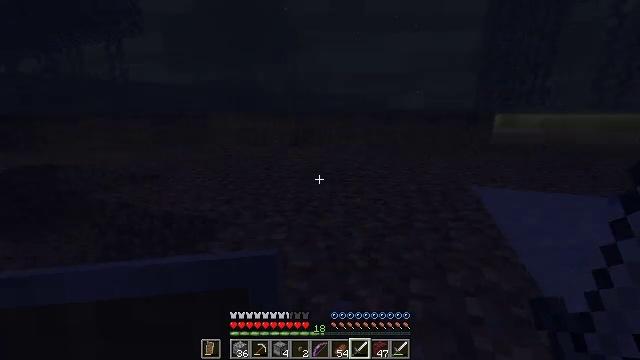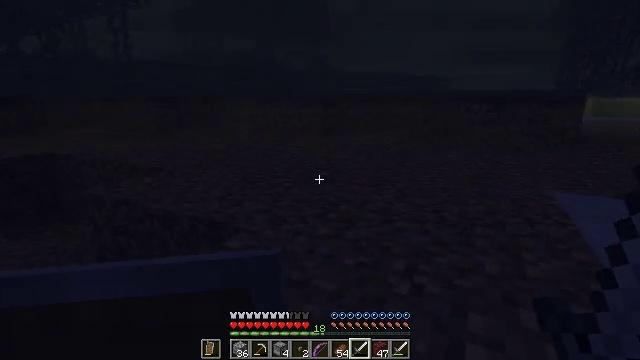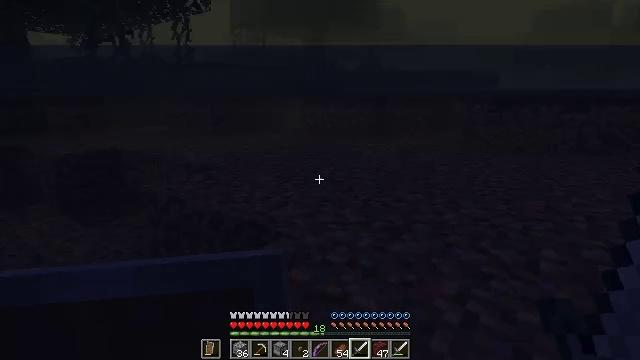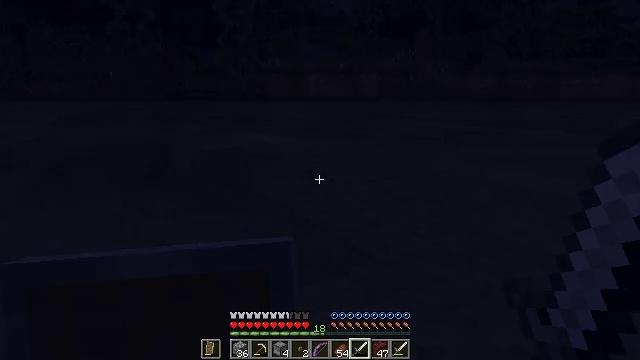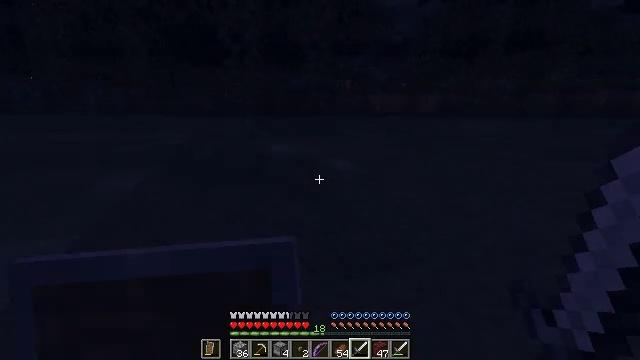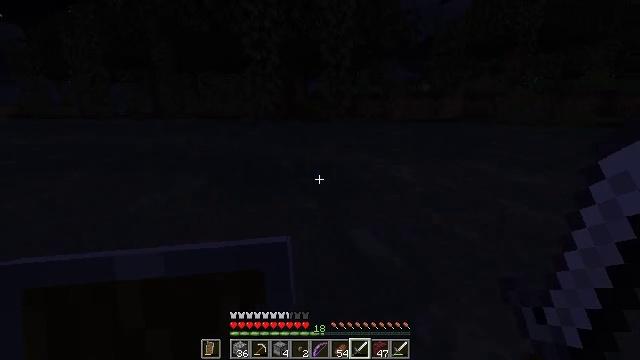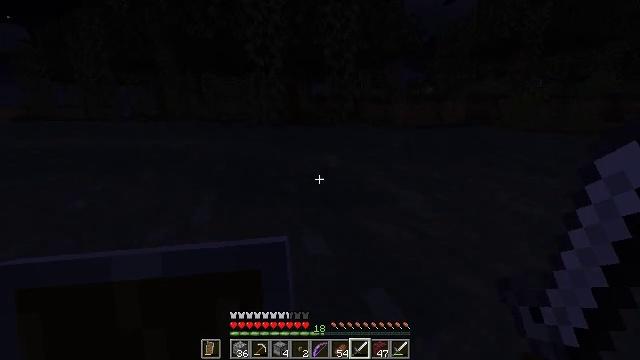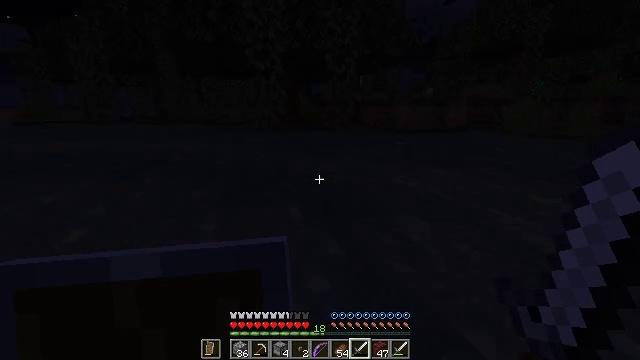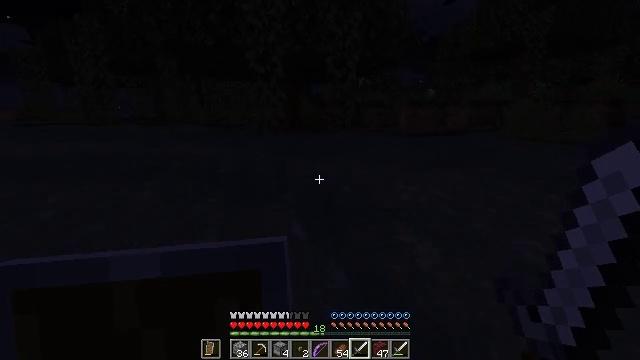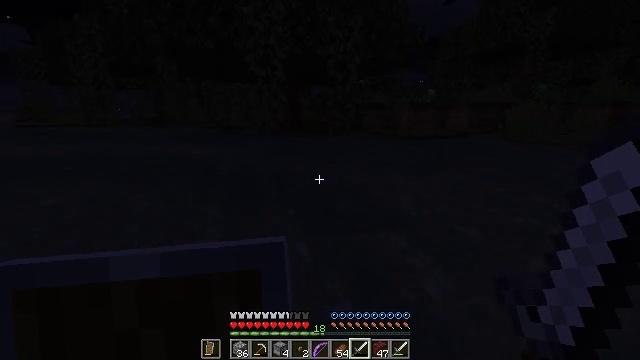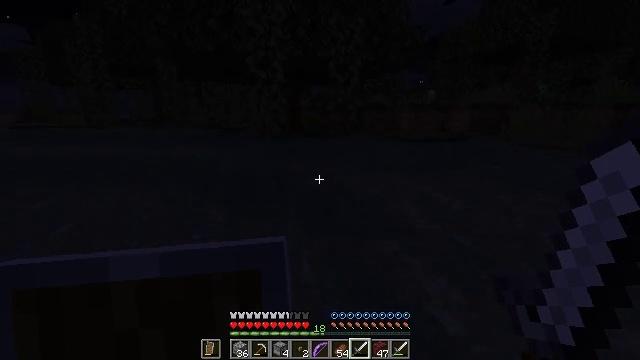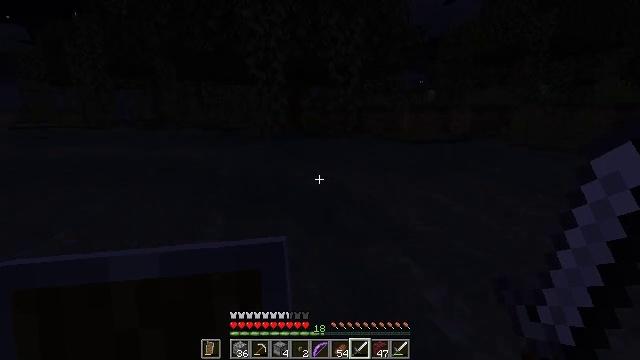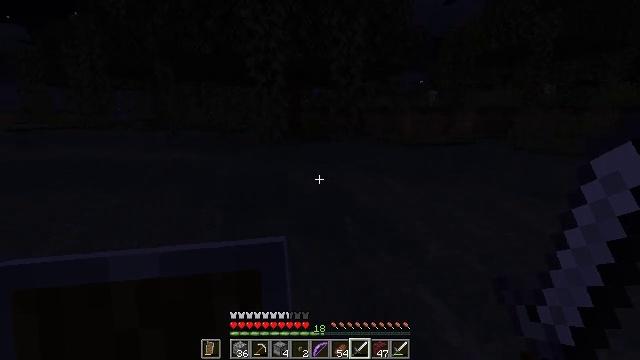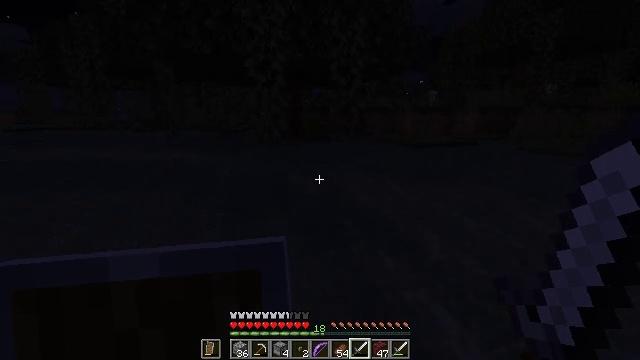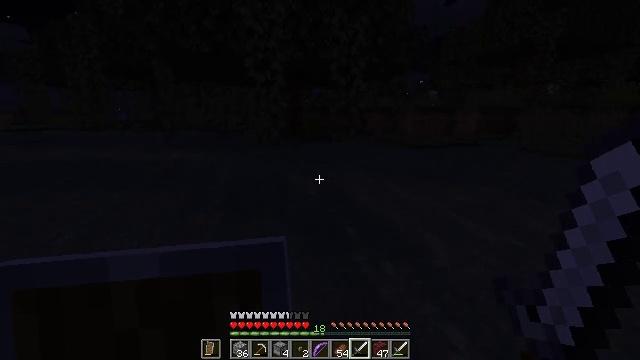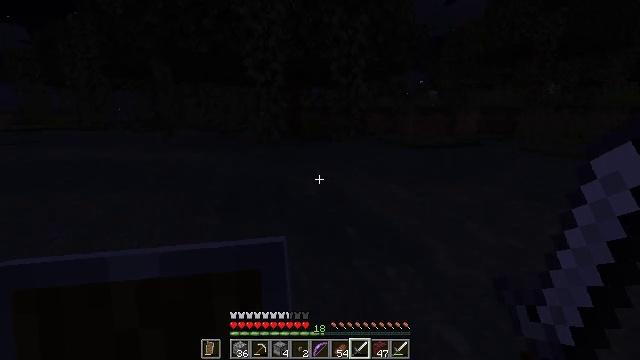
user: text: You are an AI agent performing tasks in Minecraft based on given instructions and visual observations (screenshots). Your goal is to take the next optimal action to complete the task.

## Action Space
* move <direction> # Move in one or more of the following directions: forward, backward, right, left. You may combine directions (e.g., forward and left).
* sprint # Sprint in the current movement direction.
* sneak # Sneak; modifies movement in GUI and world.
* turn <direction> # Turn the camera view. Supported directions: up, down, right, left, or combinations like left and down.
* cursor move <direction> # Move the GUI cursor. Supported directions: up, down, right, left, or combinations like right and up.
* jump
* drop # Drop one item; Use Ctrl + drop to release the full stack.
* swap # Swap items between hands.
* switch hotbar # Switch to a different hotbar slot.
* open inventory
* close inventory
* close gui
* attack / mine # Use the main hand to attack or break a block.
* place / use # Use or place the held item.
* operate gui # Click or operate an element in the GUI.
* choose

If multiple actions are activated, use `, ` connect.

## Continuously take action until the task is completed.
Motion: motion action
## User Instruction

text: Hunt a slime.
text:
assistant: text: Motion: move forward, turn left, jump
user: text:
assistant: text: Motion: move forward, turn left, jump
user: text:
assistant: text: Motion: move forward, turn left, jump
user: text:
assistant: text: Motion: move forward, turn left, jump
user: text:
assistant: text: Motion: move forward, turn left, jump
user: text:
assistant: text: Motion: move forward, jump
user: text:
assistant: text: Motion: move forward, jump
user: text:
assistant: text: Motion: move forward
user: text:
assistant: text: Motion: move forward
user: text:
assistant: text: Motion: move forward
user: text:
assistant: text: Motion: move forward
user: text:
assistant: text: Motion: move forward
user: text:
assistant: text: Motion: move forward
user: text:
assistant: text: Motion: move forward
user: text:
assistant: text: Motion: move forward
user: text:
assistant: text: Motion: move forward
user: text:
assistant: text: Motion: move forward
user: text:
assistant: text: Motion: move forward
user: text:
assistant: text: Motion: move forward
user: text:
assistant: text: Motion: move forward
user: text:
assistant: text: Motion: move forward
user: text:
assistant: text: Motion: move forward
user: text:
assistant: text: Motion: move forward
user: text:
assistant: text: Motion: move forward
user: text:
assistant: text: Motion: move forward
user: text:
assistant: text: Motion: move forward
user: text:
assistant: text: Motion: move forward
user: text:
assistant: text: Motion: move forward
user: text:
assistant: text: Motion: move forward
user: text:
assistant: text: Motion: move forward